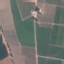
Label: PermanentCrop